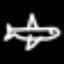
Label: airplane